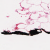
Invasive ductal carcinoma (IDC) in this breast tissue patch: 0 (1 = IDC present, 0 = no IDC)